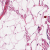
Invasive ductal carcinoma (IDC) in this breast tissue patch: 0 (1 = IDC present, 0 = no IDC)